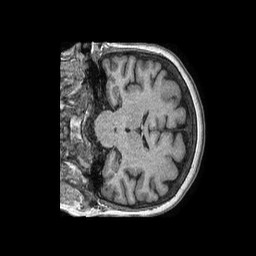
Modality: T1w
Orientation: coronal
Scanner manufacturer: philips
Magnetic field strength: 1.5 T
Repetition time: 0.007499 s
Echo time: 0.003406 s